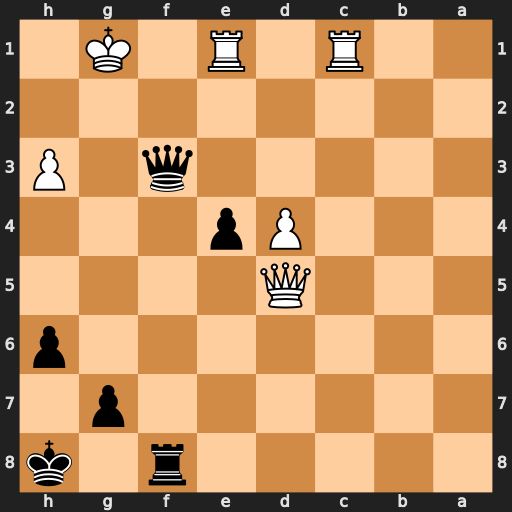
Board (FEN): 5r1k/6p1/7p/3Q4/3Pp3/5q1P/8/2R1R1K1
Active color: b
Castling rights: -
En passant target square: -
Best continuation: Qg3+ Kh1 Qxh3+